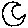
Label: moon